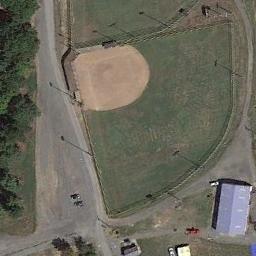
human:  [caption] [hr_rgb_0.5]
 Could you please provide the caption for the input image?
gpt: There is a baseball diamond in the wasteland along the roads with several houses .

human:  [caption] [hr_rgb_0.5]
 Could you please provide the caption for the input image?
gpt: There is a baseball diamond next to a road .

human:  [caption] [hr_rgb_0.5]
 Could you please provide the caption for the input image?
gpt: In the picture there is a baseball field and a parking lot .

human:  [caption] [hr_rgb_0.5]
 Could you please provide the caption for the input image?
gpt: A baseball diamond on the lawn and a blue building beside .

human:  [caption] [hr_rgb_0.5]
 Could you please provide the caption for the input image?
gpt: A blue house is beside the baseball diamond .